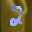
Label: 2